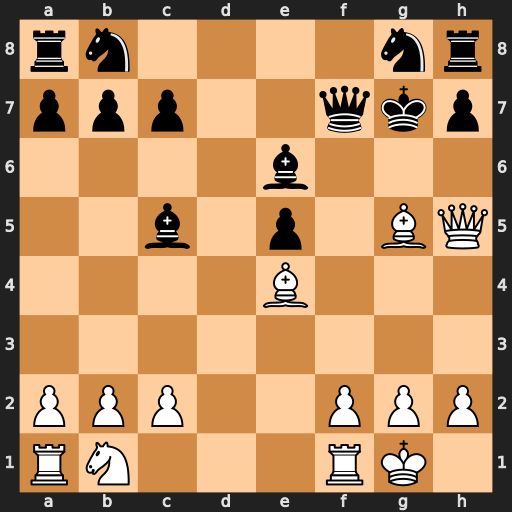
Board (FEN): rn4nr/ppp2qkp/4b3/2b1p1BQ/4B3/8/PPP2PPP/RN3RK1
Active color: w
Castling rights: -
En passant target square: -
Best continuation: Qxf7+ Kxf7 Bxb7 Nd7 Bxa8